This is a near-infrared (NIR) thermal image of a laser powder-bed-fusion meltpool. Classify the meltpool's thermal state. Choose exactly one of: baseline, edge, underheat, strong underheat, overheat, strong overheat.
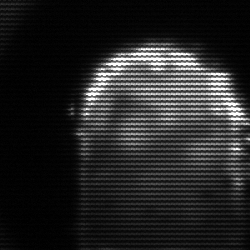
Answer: baseline